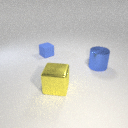
large blue metal cylinder behind large yellow metal cube